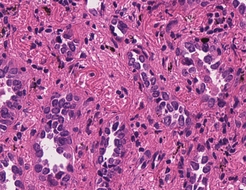
Tumor epithelial tissue: yes
Tumor-associated stroma tissue: yes
Normal tissue: no